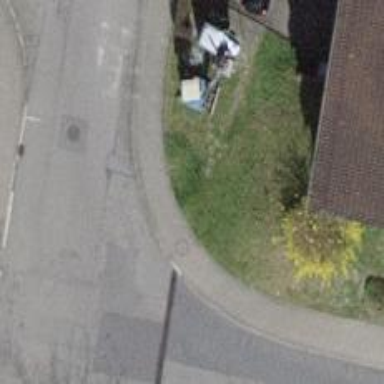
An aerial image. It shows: Kerb barrier.